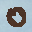
Label: 0